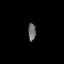
Tissue: skin
Cell type: Fibroblasts
Senescence score: 0.7628
Nuclear area (px): 130
Mean DAPI intensity: 110.046